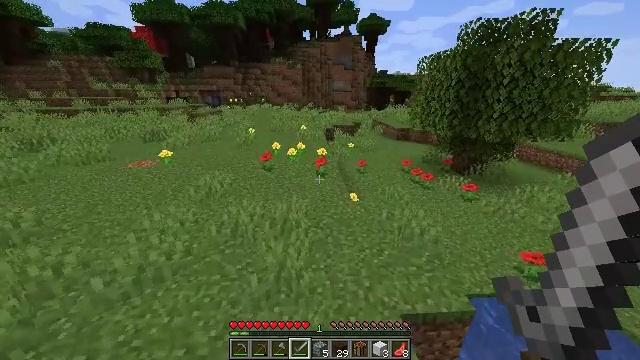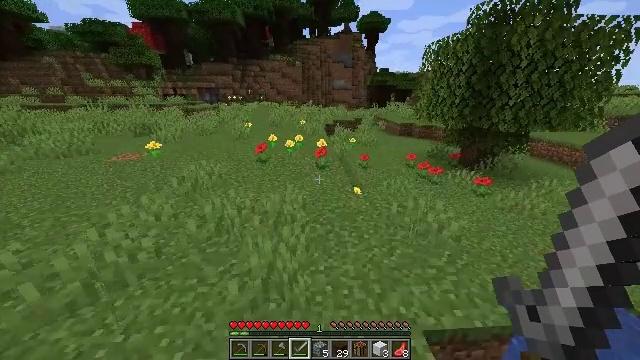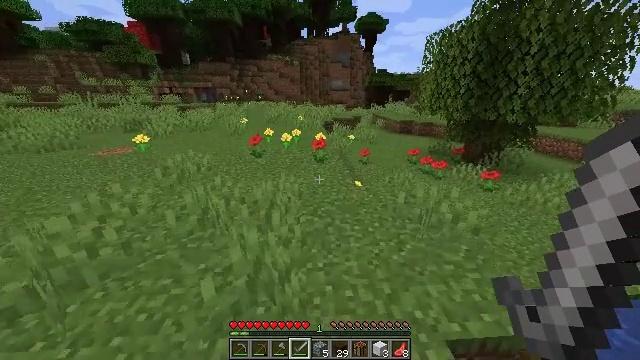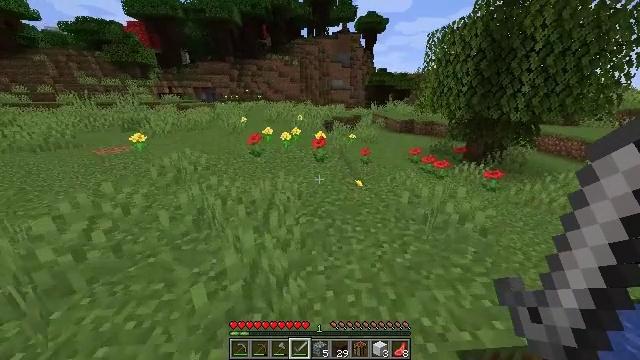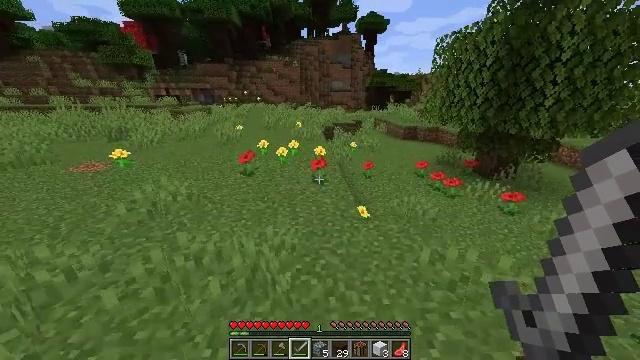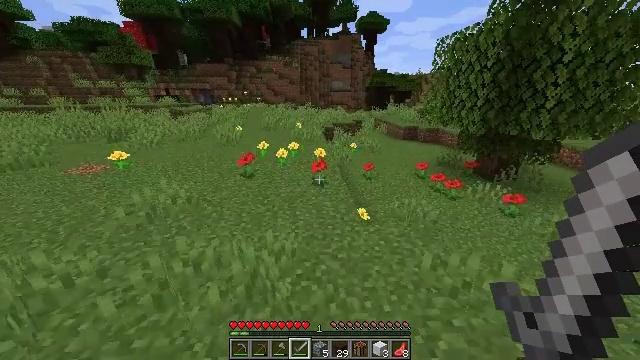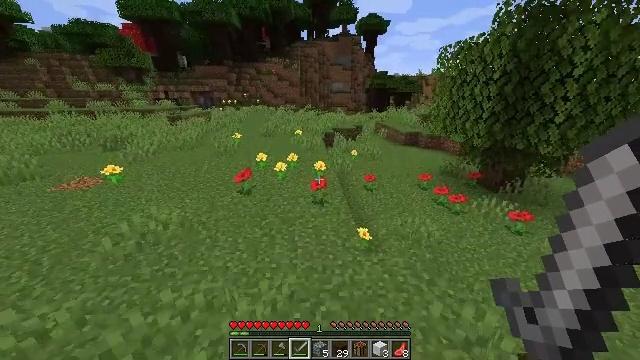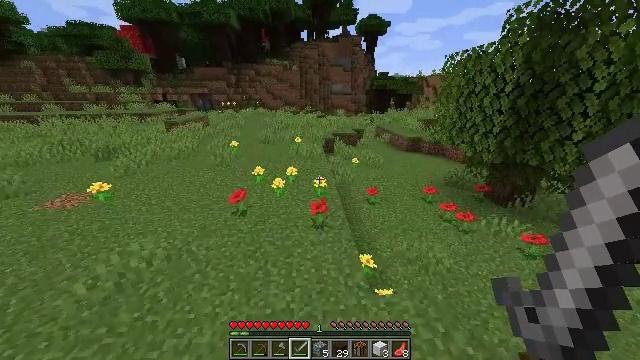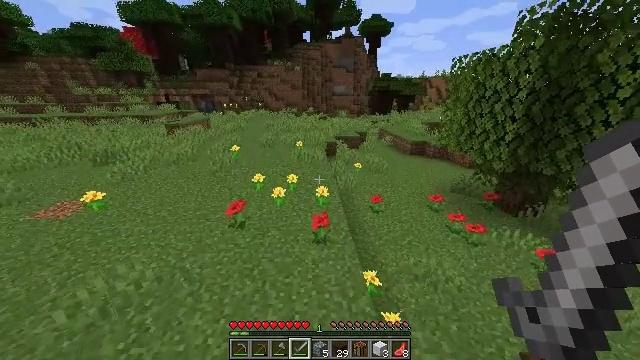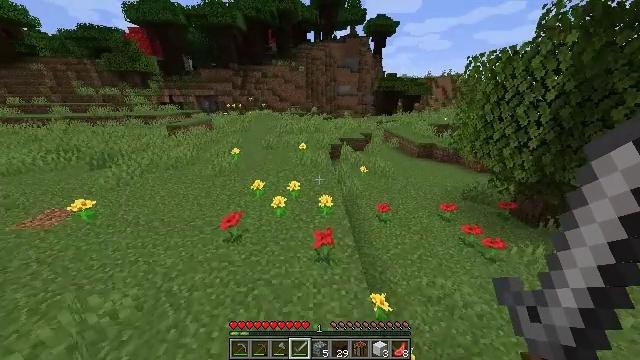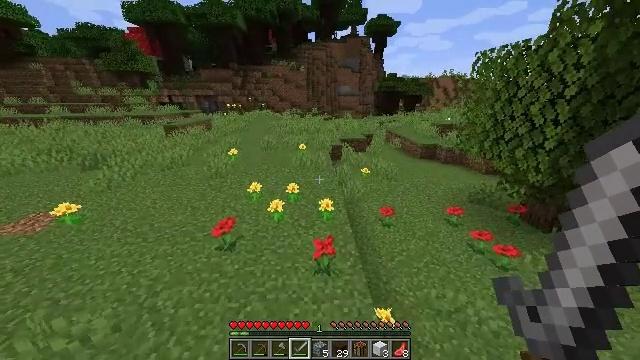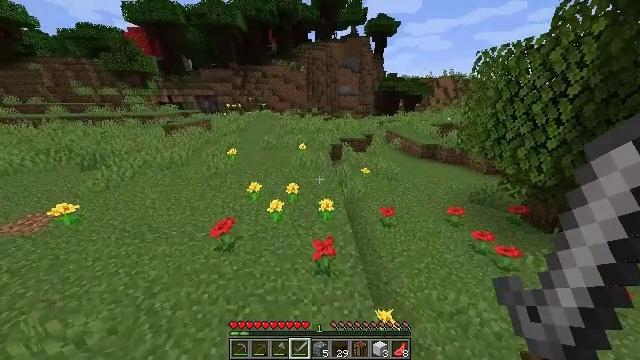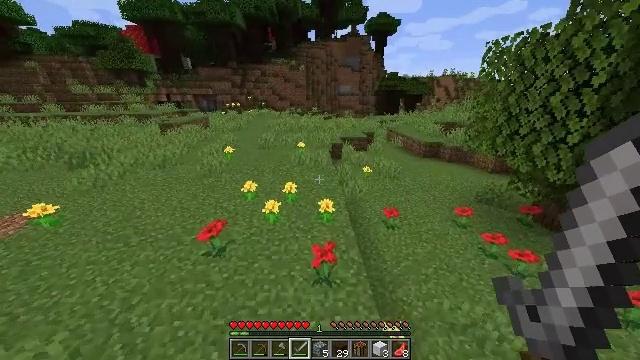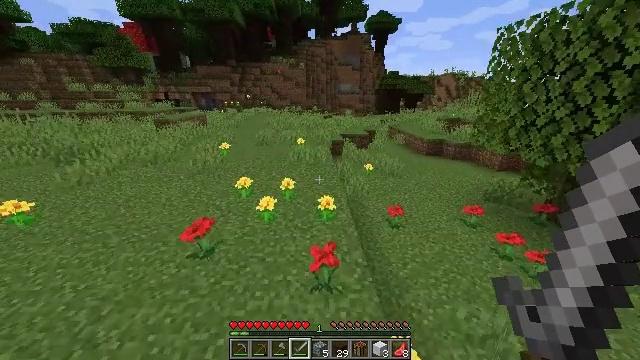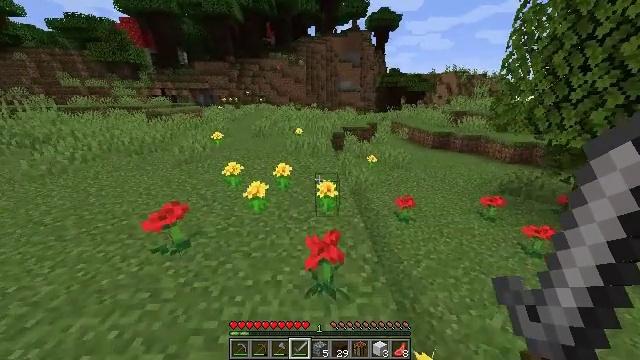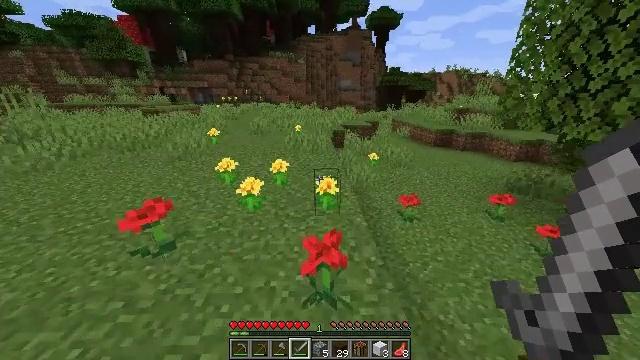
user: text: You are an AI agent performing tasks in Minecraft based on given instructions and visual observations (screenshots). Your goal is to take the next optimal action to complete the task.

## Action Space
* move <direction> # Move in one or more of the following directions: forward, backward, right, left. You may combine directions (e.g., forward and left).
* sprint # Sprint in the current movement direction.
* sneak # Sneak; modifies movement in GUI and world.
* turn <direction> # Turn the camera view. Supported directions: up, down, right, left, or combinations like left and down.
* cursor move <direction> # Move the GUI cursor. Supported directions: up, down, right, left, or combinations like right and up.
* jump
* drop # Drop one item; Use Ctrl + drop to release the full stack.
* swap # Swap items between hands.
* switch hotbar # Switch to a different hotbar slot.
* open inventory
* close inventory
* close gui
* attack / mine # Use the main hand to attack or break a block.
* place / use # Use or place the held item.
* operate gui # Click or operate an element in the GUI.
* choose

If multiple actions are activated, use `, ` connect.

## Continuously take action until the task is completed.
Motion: motion action
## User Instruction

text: Break the sand block.
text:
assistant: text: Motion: move forward, sprint, jump
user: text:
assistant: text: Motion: move forward, sprint, jump
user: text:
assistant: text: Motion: move forward, sprint, jump
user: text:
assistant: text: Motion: move forward, sprint, jump
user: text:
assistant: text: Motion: move forward, sprint, jump
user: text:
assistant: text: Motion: move forward, sprint, jump
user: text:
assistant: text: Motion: move forward, sprint, jump
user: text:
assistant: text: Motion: move forward, sprint, jump
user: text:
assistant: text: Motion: move forward, sprint, turn left, jump
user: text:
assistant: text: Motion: move forward, sprint, jump
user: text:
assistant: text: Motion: move forward, sprint, jump
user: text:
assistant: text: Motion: move forward, sprint, jump
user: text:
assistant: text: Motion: move forward, sprint, jump
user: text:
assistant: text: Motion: move forward, sprint, jump
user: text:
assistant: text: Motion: move forward, sprint, jump
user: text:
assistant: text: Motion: move forward, sprint, jump
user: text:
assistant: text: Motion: move forward, sprint, jump
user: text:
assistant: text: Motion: move forward, sprint, jump
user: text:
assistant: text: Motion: move forward, sprint, jump
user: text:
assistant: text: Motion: move forward, sprint, jump
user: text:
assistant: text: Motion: move forward, sprint, jump
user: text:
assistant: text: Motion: move forward, sprint, turn right, jump
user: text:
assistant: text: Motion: move forward, sprint, turn right, jump
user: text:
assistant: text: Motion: move forward, sprint, turn right, jump
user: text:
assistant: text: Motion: move forward, sprint, turn right, jump
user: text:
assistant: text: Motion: move forward, sprint, turn right, jump
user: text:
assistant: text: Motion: move forward, sprint, turn right, jump
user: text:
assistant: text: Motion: move forward, sprint, jump
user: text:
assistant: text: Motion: move forward, sprint, jump
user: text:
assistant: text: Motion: move forward, sprint, jump